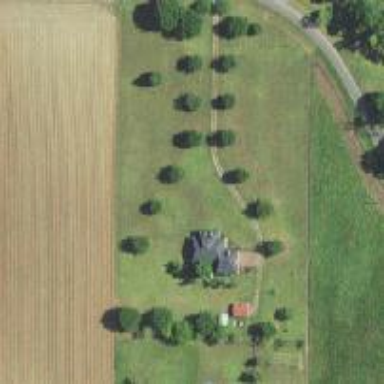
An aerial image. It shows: Driveway.